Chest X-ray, PA view. Patient: 47 years old, sex F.
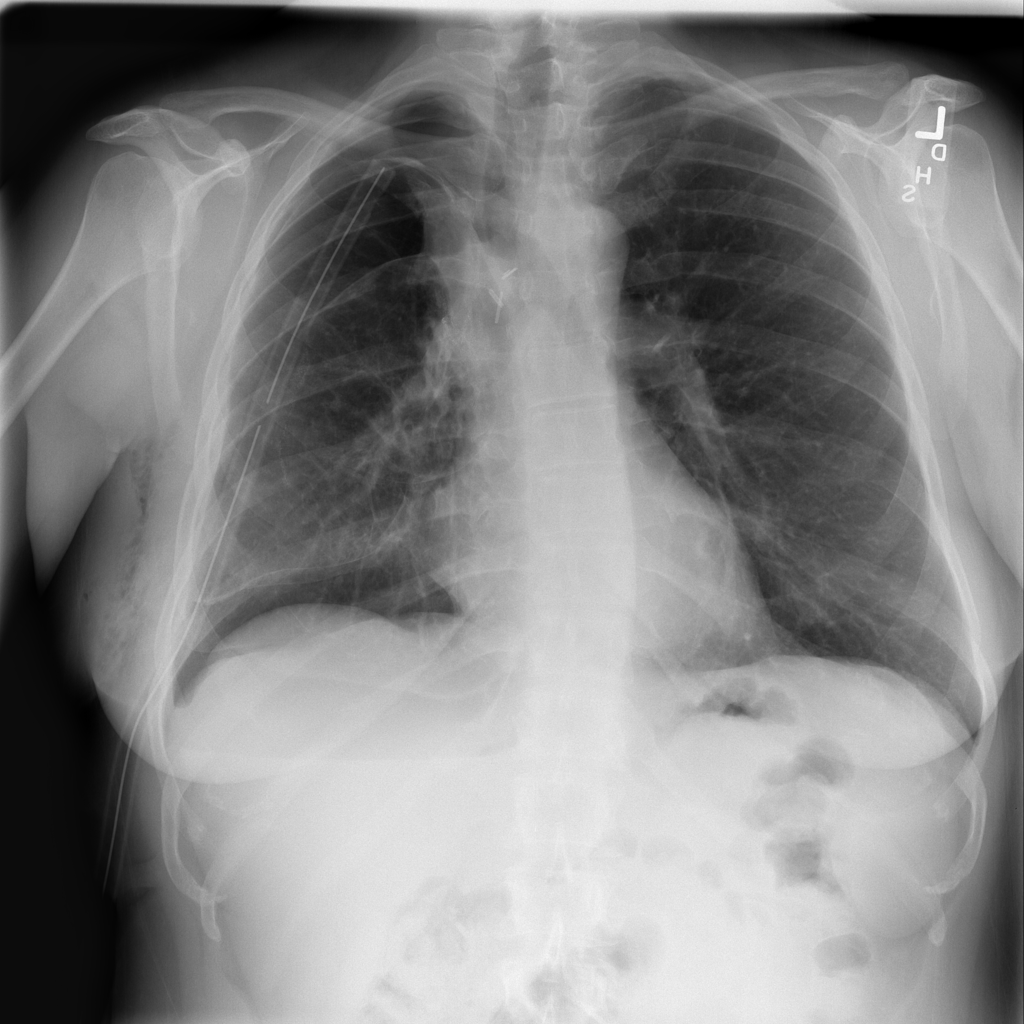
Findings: Pneumothorax